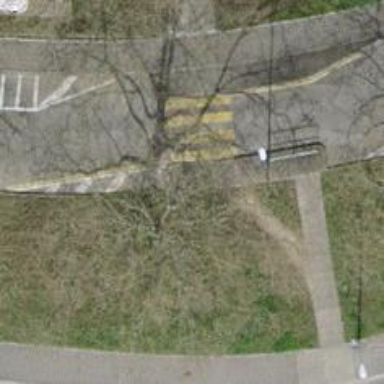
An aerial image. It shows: Zebra crossing on the road.